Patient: sex M, age 53
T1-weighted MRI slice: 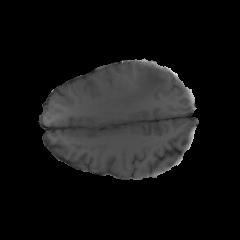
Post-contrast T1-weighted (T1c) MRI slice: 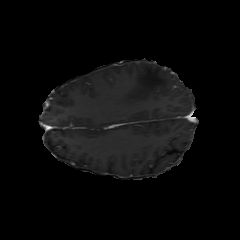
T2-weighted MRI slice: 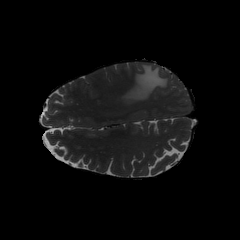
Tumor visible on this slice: yes
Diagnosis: Glioblastoma, IDH-wildtype
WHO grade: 4